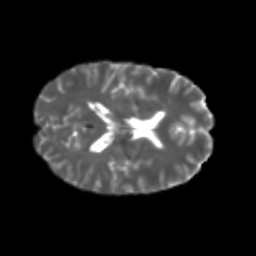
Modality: T2w
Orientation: axial
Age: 22
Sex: male
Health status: healthy
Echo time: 0.074 s